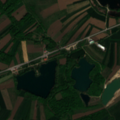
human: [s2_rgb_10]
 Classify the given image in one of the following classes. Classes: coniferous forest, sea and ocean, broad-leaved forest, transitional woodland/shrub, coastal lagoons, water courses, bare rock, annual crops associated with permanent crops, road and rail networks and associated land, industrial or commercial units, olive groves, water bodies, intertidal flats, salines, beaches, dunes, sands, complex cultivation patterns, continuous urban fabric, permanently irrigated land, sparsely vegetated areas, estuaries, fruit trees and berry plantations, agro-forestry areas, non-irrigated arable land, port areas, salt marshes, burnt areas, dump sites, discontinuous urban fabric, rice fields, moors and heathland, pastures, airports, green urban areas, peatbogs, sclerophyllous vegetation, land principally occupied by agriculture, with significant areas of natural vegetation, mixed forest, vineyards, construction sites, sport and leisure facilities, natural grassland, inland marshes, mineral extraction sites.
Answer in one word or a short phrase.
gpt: mineral extraction sites, non-irrigated arable land, land principally occupied by agriculture, with significant areas of natural vegetation, broad-leaved forest, water bodies